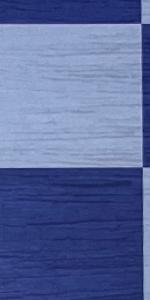
Label: Empty